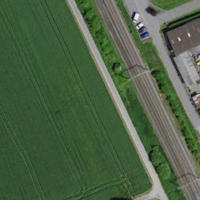
EUNIS habitat code: 52
Species observed at this site:
Medicago sativa